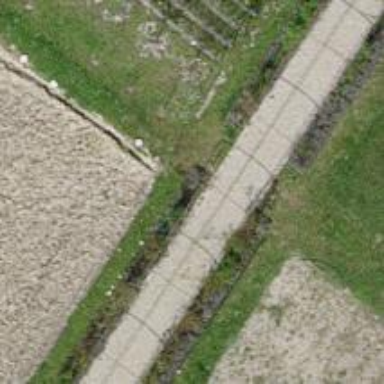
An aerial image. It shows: Footway with pebblestone surface.